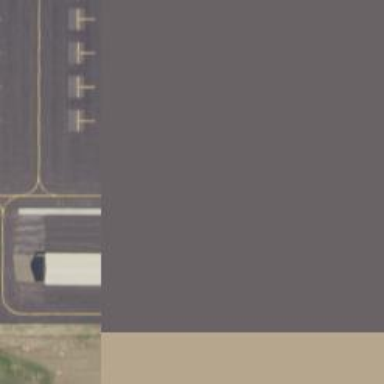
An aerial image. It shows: Image of taxiway at airport.